Aerial crown-view tile of a tropical tree (Barro Colorado Island, Panama), acquired 20241216:
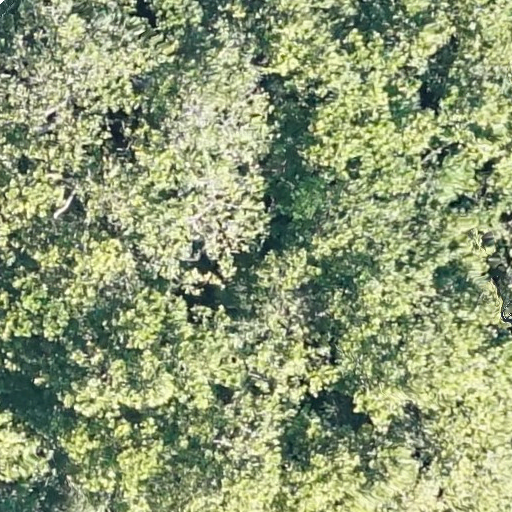
Species: Anacardium excelsum
GBIF accepted scientific name: Anacardium excelsum
Crown area: 677.806 m²